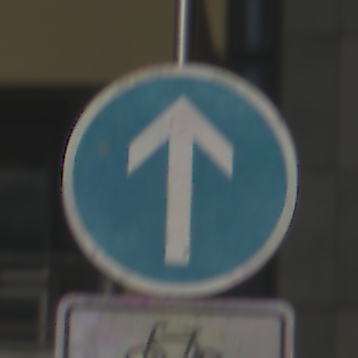
Verkehrszeichen: VorgeschriebeneFahrtrichtungGeradeaus
Zusatzzeichen unten: EinspurigeFahrzeugeFrei5
Umgebung: Outdoor, Urban
Tageszeit: MorningAfternoon
Wetter: PartlyCloudy
Licht: Natural
Jahreszeit: NotSpecified
Kontrast: HighContrast